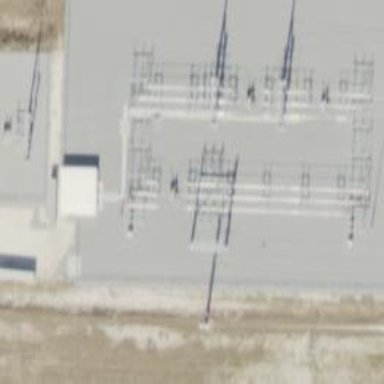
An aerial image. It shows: Switch used for power control.